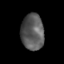
Tissue: skin
Cell type: Epithelial cells
Senescence score: 0.2527
Nuclear area (px): 807
Mean DAPI intensity: 89.773